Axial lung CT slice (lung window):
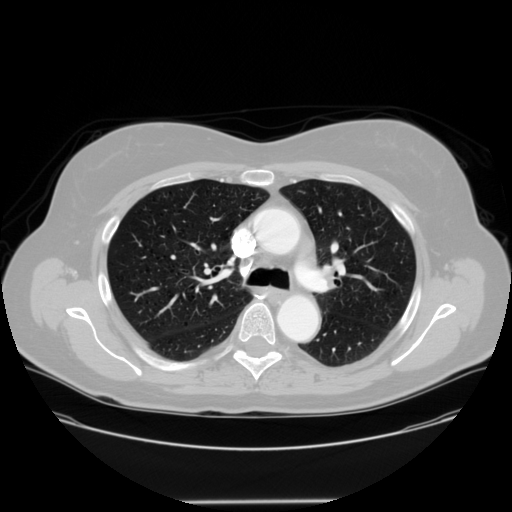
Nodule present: no